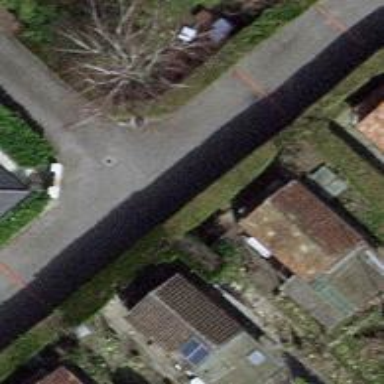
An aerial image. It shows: Asphalt road designated as living street.